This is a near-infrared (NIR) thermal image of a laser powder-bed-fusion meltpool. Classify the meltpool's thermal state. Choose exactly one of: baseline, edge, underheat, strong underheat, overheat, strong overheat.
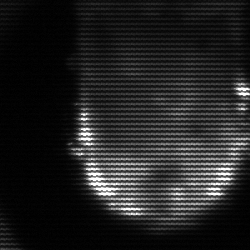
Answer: baseline